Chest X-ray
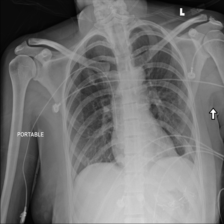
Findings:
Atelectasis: negative
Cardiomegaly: negative
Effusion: negative
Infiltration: negative
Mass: negative
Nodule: negative
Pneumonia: negative
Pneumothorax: negative
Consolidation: negative
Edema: negative
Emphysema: negative
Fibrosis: negative
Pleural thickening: negative
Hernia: negative